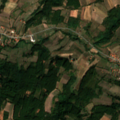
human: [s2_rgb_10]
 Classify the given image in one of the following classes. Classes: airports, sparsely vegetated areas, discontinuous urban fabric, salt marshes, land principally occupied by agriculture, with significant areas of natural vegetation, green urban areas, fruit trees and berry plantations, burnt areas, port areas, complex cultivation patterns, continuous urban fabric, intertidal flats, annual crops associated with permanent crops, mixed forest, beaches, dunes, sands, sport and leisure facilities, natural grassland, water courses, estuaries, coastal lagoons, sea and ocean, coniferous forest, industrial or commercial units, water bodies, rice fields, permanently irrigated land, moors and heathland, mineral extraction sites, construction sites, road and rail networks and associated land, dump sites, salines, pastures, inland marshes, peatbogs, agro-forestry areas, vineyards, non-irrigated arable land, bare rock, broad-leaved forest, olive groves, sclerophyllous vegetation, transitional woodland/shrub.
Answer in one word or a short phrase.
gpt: discontinuous urban fabric, complex cultivation patterns, land principally occupied by agriculture, with significant areas of natural vegetation, broad-leaved forest